Interaction volume radius: 5 \u00c5
Interaction volume height: 10 \u00c5
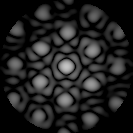
Disorder parameter: 0.2548